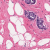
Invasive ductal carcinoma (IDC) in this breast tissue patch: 0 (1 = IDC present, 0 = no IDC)